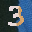
Label: 3